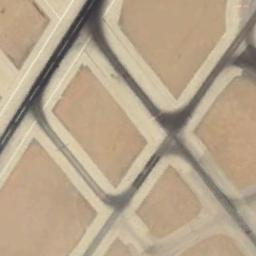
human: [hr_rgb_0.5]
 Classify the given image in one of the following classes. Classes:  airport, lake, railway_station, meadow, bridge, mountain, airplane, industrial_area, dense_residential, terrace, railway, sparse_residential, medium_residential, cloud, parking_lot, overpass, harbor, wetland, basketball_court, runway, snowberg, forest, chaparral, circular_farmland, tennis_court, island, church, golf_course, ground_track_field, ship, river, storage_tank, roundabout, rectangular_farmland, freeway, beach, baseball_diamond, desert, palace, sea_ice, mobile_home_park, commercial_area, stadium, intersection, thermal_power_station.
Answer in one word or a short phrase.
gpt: runway